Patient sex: M
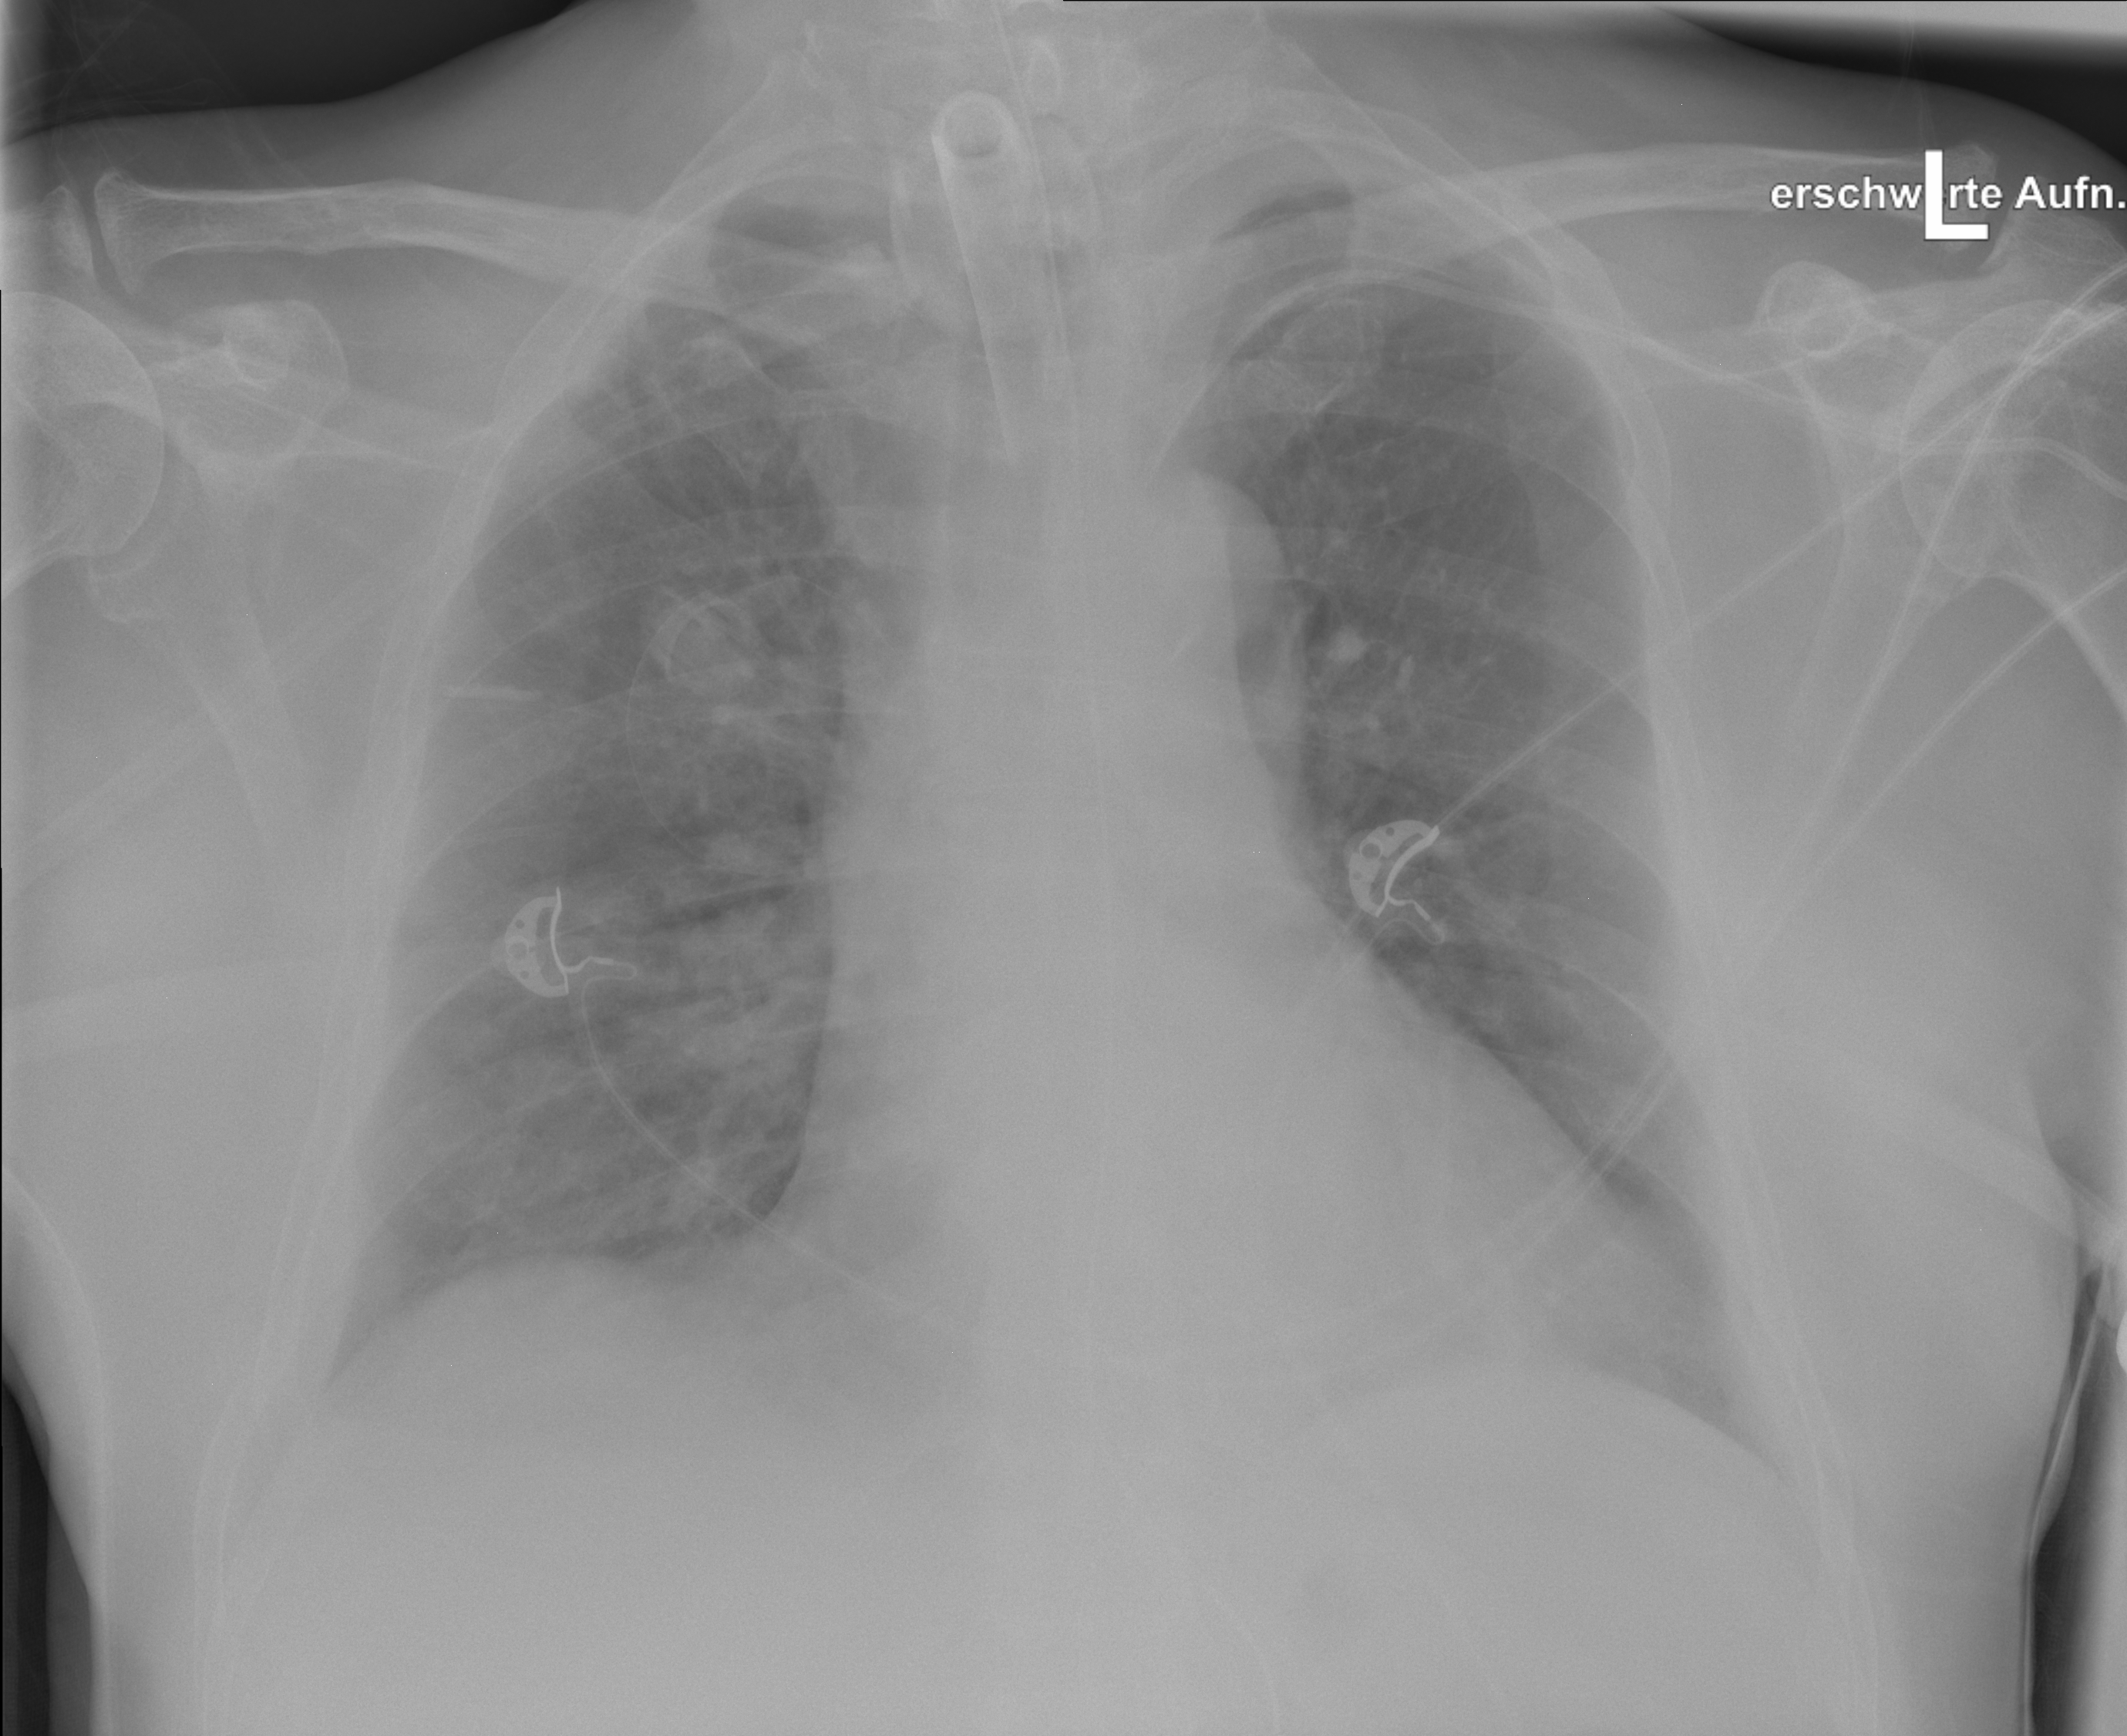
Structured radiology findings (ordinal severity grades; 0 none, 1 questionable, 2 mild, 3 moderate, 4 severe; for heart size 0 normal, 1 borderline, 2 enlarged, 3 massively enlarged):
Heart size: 1
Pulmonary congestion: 2
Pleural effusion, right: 0
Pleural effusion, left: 0
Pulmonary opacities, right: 2
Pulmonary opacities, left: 0
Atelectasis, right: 0
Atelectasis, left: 2